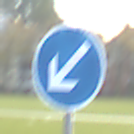
Verkehrszeichen: VorgeschriebeneVorbeifahrtLinks
Umgebung: Outdoor, Suburban
Tageszeit: MorningAfternoon
Wetter: PartlyCloudy
Licht: Natural
Jahreszeit: NotSpecified
Kontrast: MediumContrast